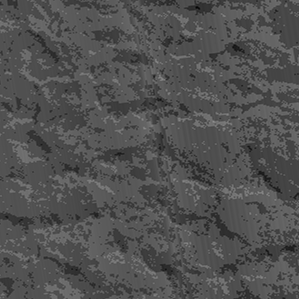
Label: frost